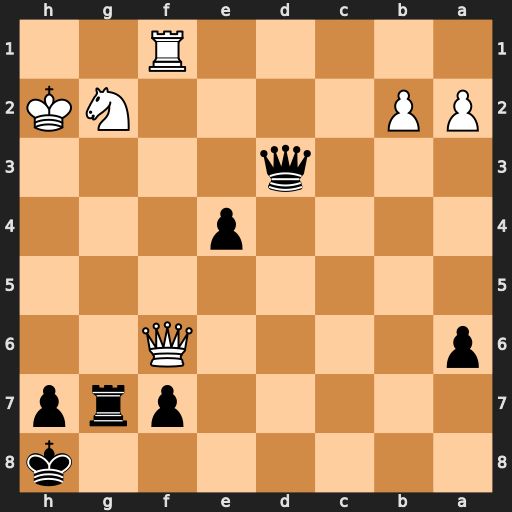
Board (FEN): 7k/5prp/p4Q2/8/4p3/3q4/PP4NK/5R2
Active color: b
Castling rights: -
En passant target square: -
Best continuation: Qg3+ Kg1 Qxg2#